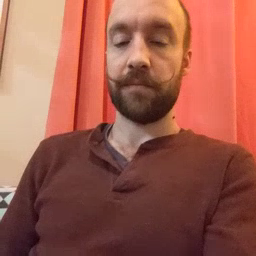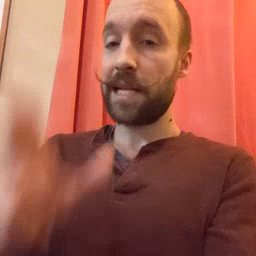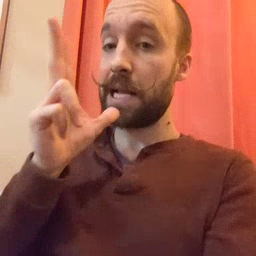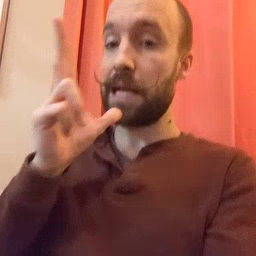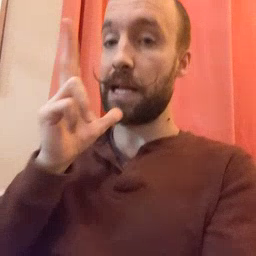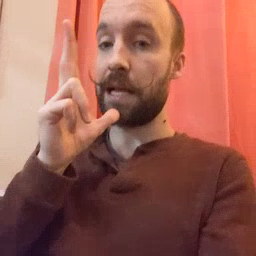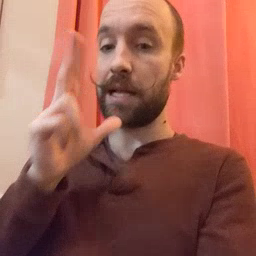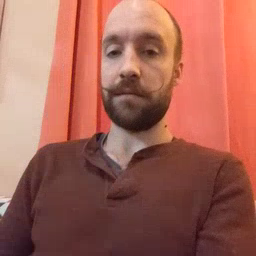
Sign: hen